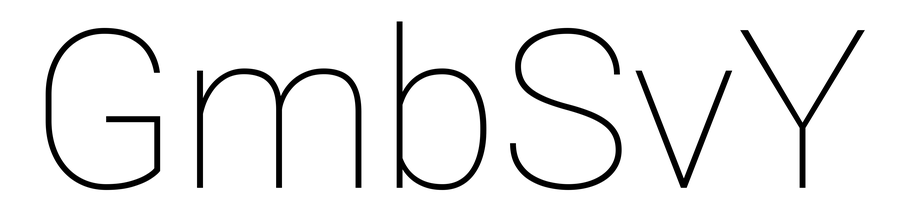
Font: Roboto_Thin